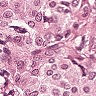
Metastatic tissue present: yes